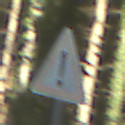
Verkehrszeichen: Gefahrenstelle
Umgebung: Outdoor, Nature
Tageszeit: MorningAfternoon
Wetter: Clear
Licht: Natural
Jahreszeit: NotSpecified
Kontrast: LowContrast